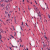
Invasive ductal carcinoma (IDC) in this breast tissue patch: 0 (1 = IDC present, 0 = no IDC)